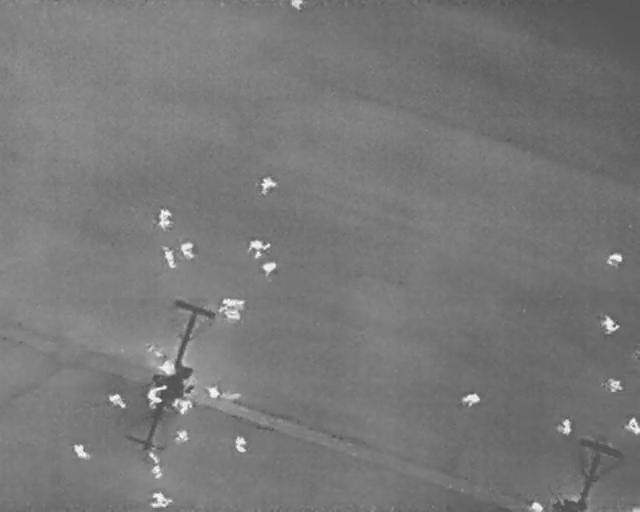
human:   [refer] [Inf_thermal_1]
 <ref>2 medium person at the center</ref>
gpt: <box>[[40, 50, 43, 54, 2], [35, 59, 37, 63, 2]]</box>

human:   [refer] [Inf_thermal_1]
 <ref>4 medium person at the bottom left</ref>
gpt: <box>[[16, 77, 20, 79, 140], [24, 70, 27, 73, 2], [27, 84, 29, 86, 2], [10, 87, 14, 89, 145]]</box>

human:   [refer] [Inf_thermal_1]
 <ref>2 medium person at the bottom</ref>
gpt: <box>[[36, 85, 39, 88, 2], [32, 75, 34, 77, 2]]</box>

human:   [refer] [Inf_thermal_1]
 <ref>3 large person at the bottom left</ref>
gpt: <box>[[22, 75, 26, 79, 2], [26, 76, 29, 80, 2], [23, 95, 26, 100, 2]]</box>

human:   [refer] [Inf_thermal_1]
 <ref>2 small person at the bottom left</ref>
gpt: <box>[[23, 88, 25, 89, 146], [23, 91, 25, 92, 146]]</box>

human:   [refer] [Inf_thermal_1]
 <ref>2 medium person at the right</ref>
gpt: <box>[[94, 48, 97, 52, 2], [93, 61, 96, 65, 135]]</box>

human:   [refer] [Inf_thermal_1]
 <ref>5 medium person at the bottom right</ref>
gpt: <box>[[72, 75, 74, 80, 2], [94, 73, 97, 76, 2], [86, 81, 89, 84, 2], [97, 81, 100, 84, 2], [82, 96, 84, 100, 2]]</box>